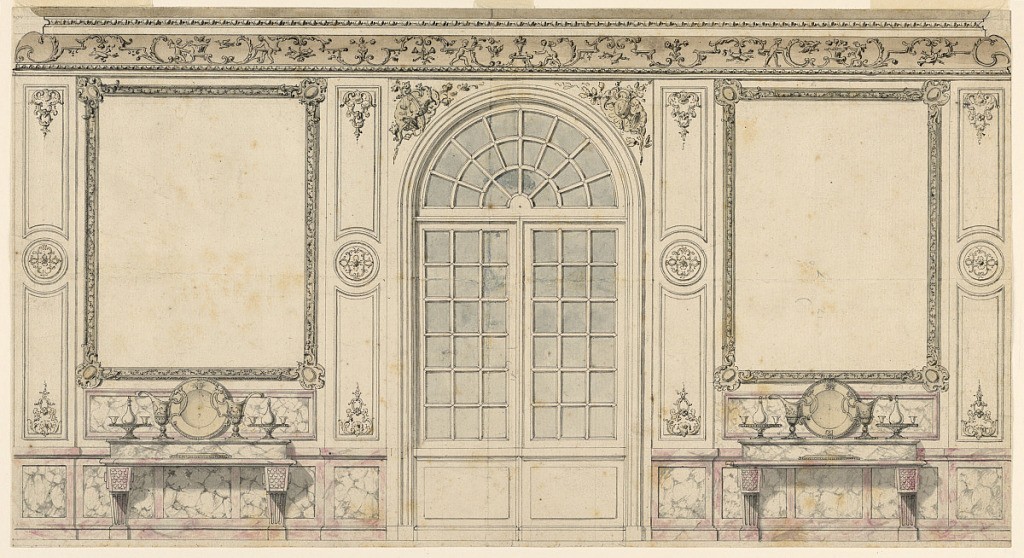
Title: Elevation of a dining room wall
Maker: Robert de Cotte, French, 1656–1735
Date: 1710-1720
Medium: Pen and ink, brush and watercolor, graphite on laid paper
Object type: Drawing
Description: A folding door leading to a garden at the center. Console tables serving as dressers stand before wall panels and under empty frames.